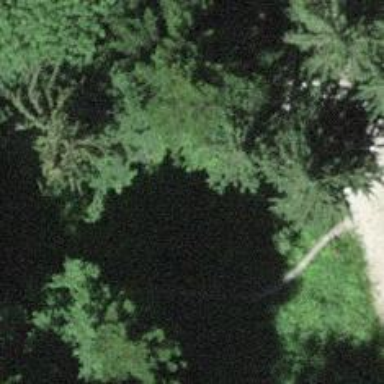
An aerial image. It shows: Path.